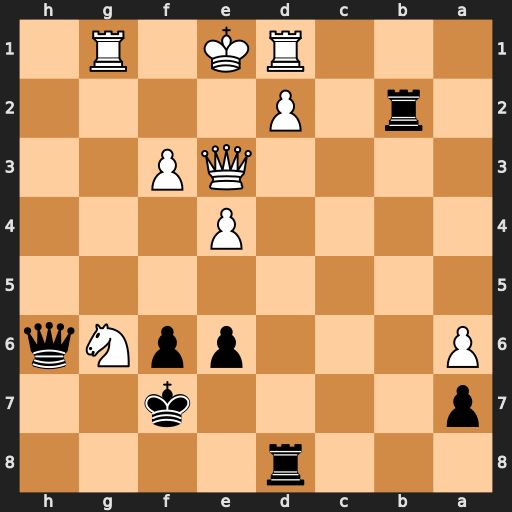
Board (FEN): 3r4/p4k2/P3ppNq/8/4P3/4QP2/1r1P4/3RK1R1
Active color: b
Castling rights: -
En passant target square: -
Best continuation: Qxe3+ dxe3 Rxd1+ Kxd1 Rb1+ Kd2 Rxg1